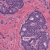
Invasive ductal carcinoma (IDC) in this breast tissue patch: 0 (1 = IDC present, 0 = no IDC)